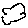
Label: cloud